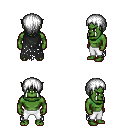
a pixel art fantasy rpg character, male body template, orc, green skin, black tattered cape, white pants, white plain hairstyle, four views (front, back, left, right), 2x2 character sprite sheet, small pixel art, hard edges, no anti-aliasing